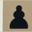
Piece: bP